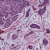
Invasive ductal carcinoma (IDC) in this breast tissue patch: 1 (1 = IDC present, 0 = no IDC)